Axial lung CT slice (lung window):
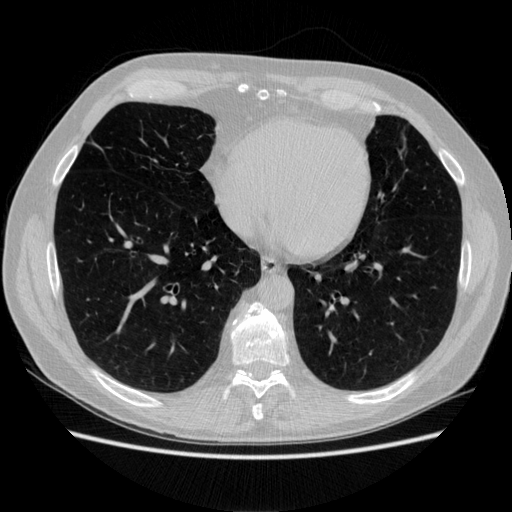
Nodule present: no